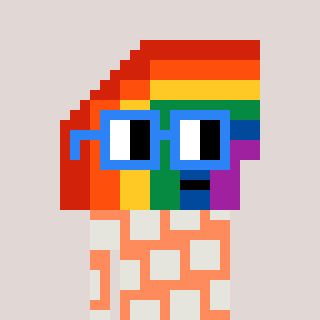
a pixel art character with square blue glasses, a rainbow-shaped head and a peachy-colored body on a warm background